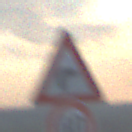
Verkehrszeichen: KurveRechts
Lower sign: Geschwindigkeit40
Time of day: SunriseSunset
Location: Outdoor (Nature)
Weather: PartlyCloudy
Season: NotSpecified
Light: Natural